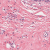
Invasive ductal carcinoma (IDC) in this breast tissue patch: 0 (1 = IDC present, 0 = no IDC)